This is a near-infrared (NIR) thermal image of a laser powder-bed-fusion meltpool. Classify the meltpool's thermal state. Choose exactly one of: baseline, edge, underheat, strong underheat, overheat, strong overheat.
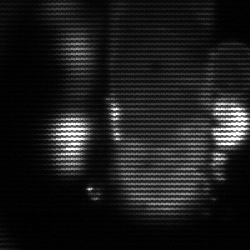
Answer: strong underheat